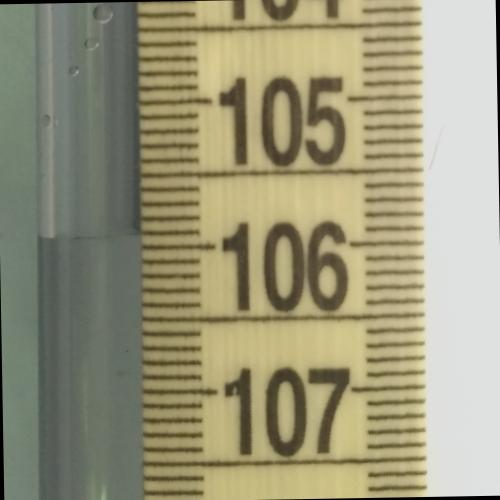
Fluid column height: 105.9 cm